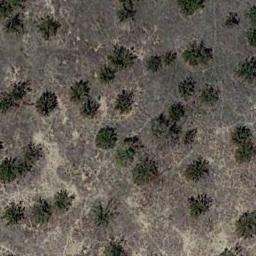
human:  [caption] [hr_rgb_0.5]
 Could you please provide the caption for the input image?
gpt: There are several trees and some weeds in this desert .

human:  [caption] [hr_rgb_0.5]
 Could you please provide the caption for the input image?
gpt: Chaparral is evenly distributed on the black land .

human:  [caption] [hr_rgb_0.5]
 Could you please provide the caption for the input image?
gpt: Some disconnected chaparrals grow on the wasteland .

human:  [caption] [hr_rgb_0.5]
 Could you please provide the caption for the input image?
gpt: The chaparral is in the bare land .

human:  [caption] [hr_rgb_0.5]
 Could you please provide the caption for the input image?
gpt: The vegetation in the chaparral is approximately the same size .